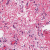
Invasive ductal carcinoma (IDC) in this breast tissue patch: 0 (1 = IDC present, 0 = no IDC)